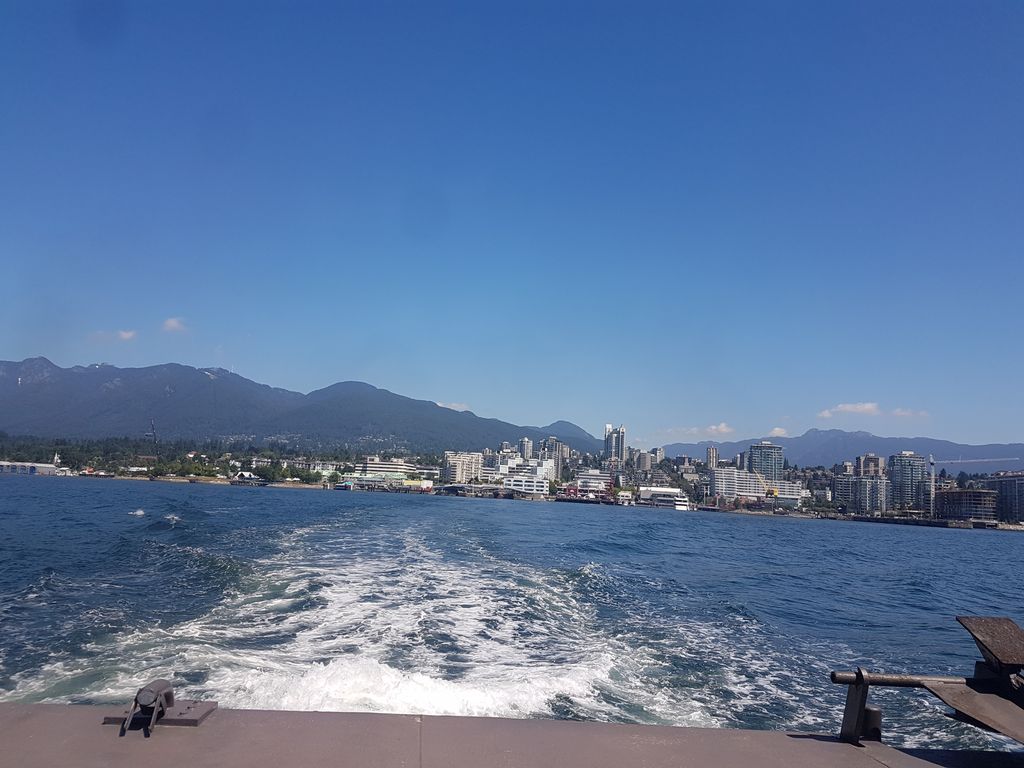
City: vancouver